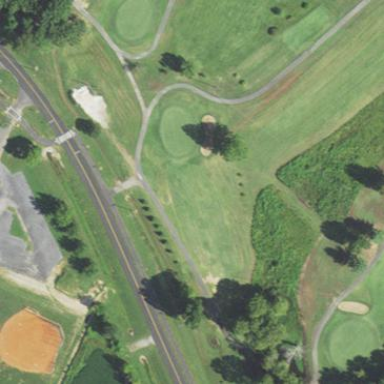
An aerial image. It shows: Rough grassy area used for golf.